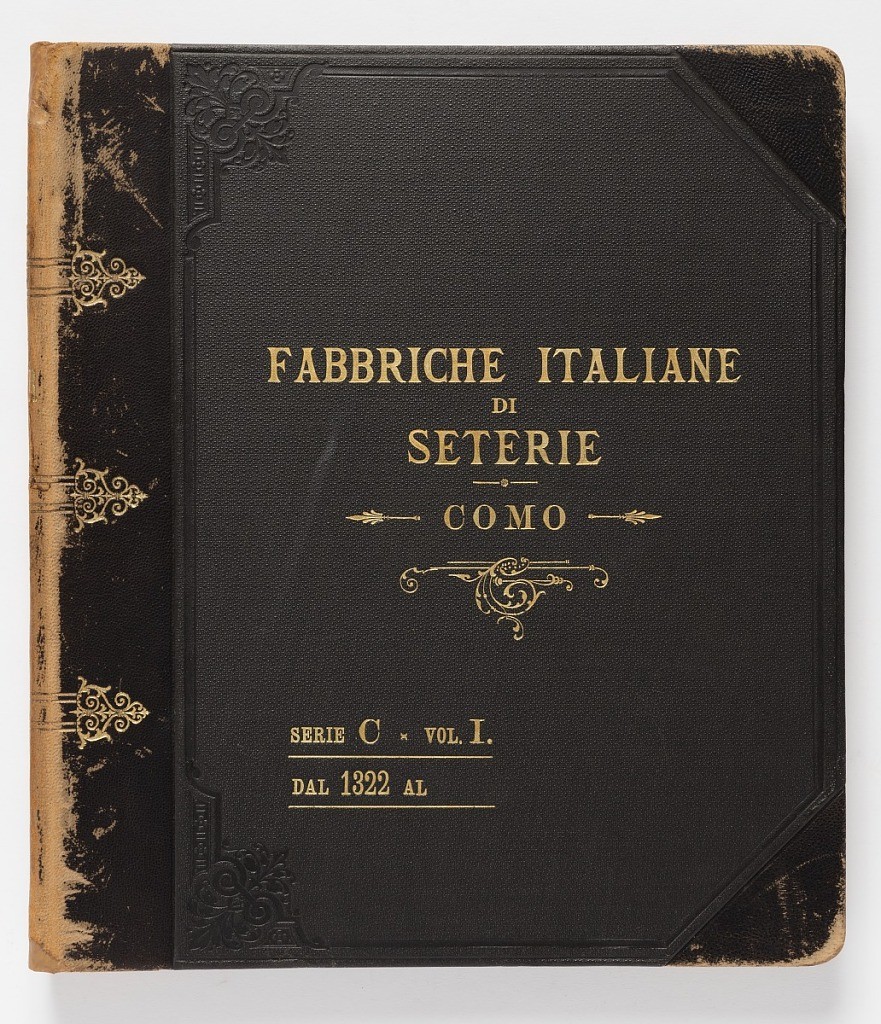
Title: Fabbriche Italiane di Seterie, Como, Serie C Vol. 1 DAL 1322 AL Couleur
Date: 1870–79
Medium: silk, paper, leather Technique: jacquard woven samples, bound
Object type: Sample book
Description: Book of jacquard woven silks, separated by transparent paper sheets, bound in leather. Samples in various colors with floral and geometric designs; many monochrome, some in two colors.